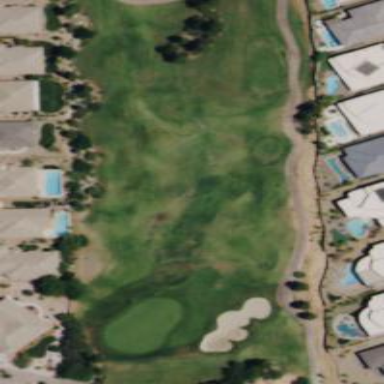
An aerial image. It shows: Rough grass area on golf course.